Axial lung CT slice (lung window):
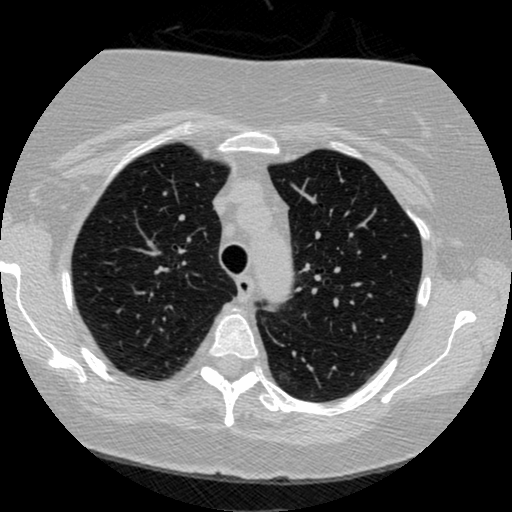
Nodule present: no